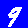
Digit: 9